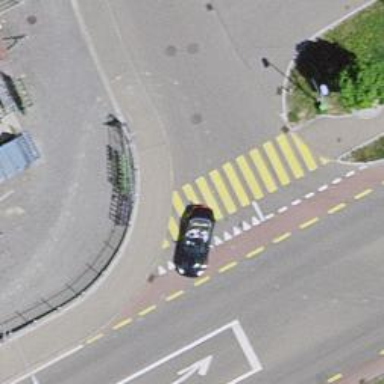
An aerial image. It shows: Marked crossing on footway. The crossing has visible markings.